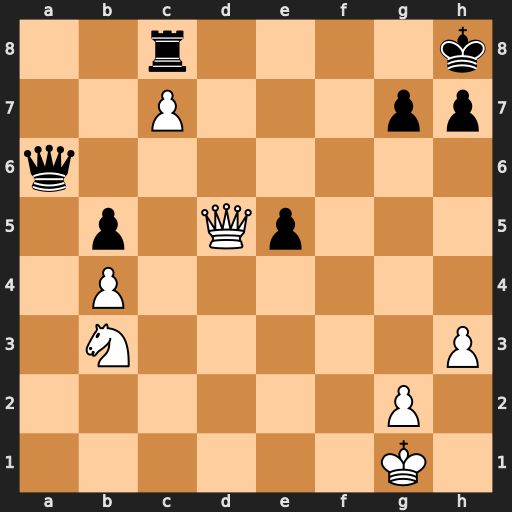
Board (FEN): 2r4k/2P3pp/q7/1p1Qp3/1P6/1N5P/6P1/6K1
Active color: w
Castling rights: -
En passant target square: -
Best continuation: Qd8+ Rxd8 cxd8=Q#